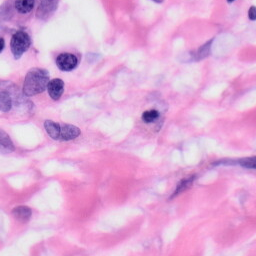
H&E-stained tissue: Skin